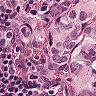
Metastatic tissue present: yes